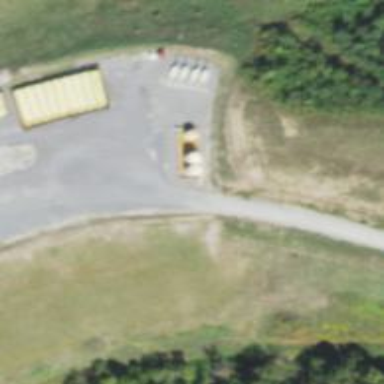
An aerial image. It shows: Storage tank with man-made structure.